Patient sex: M
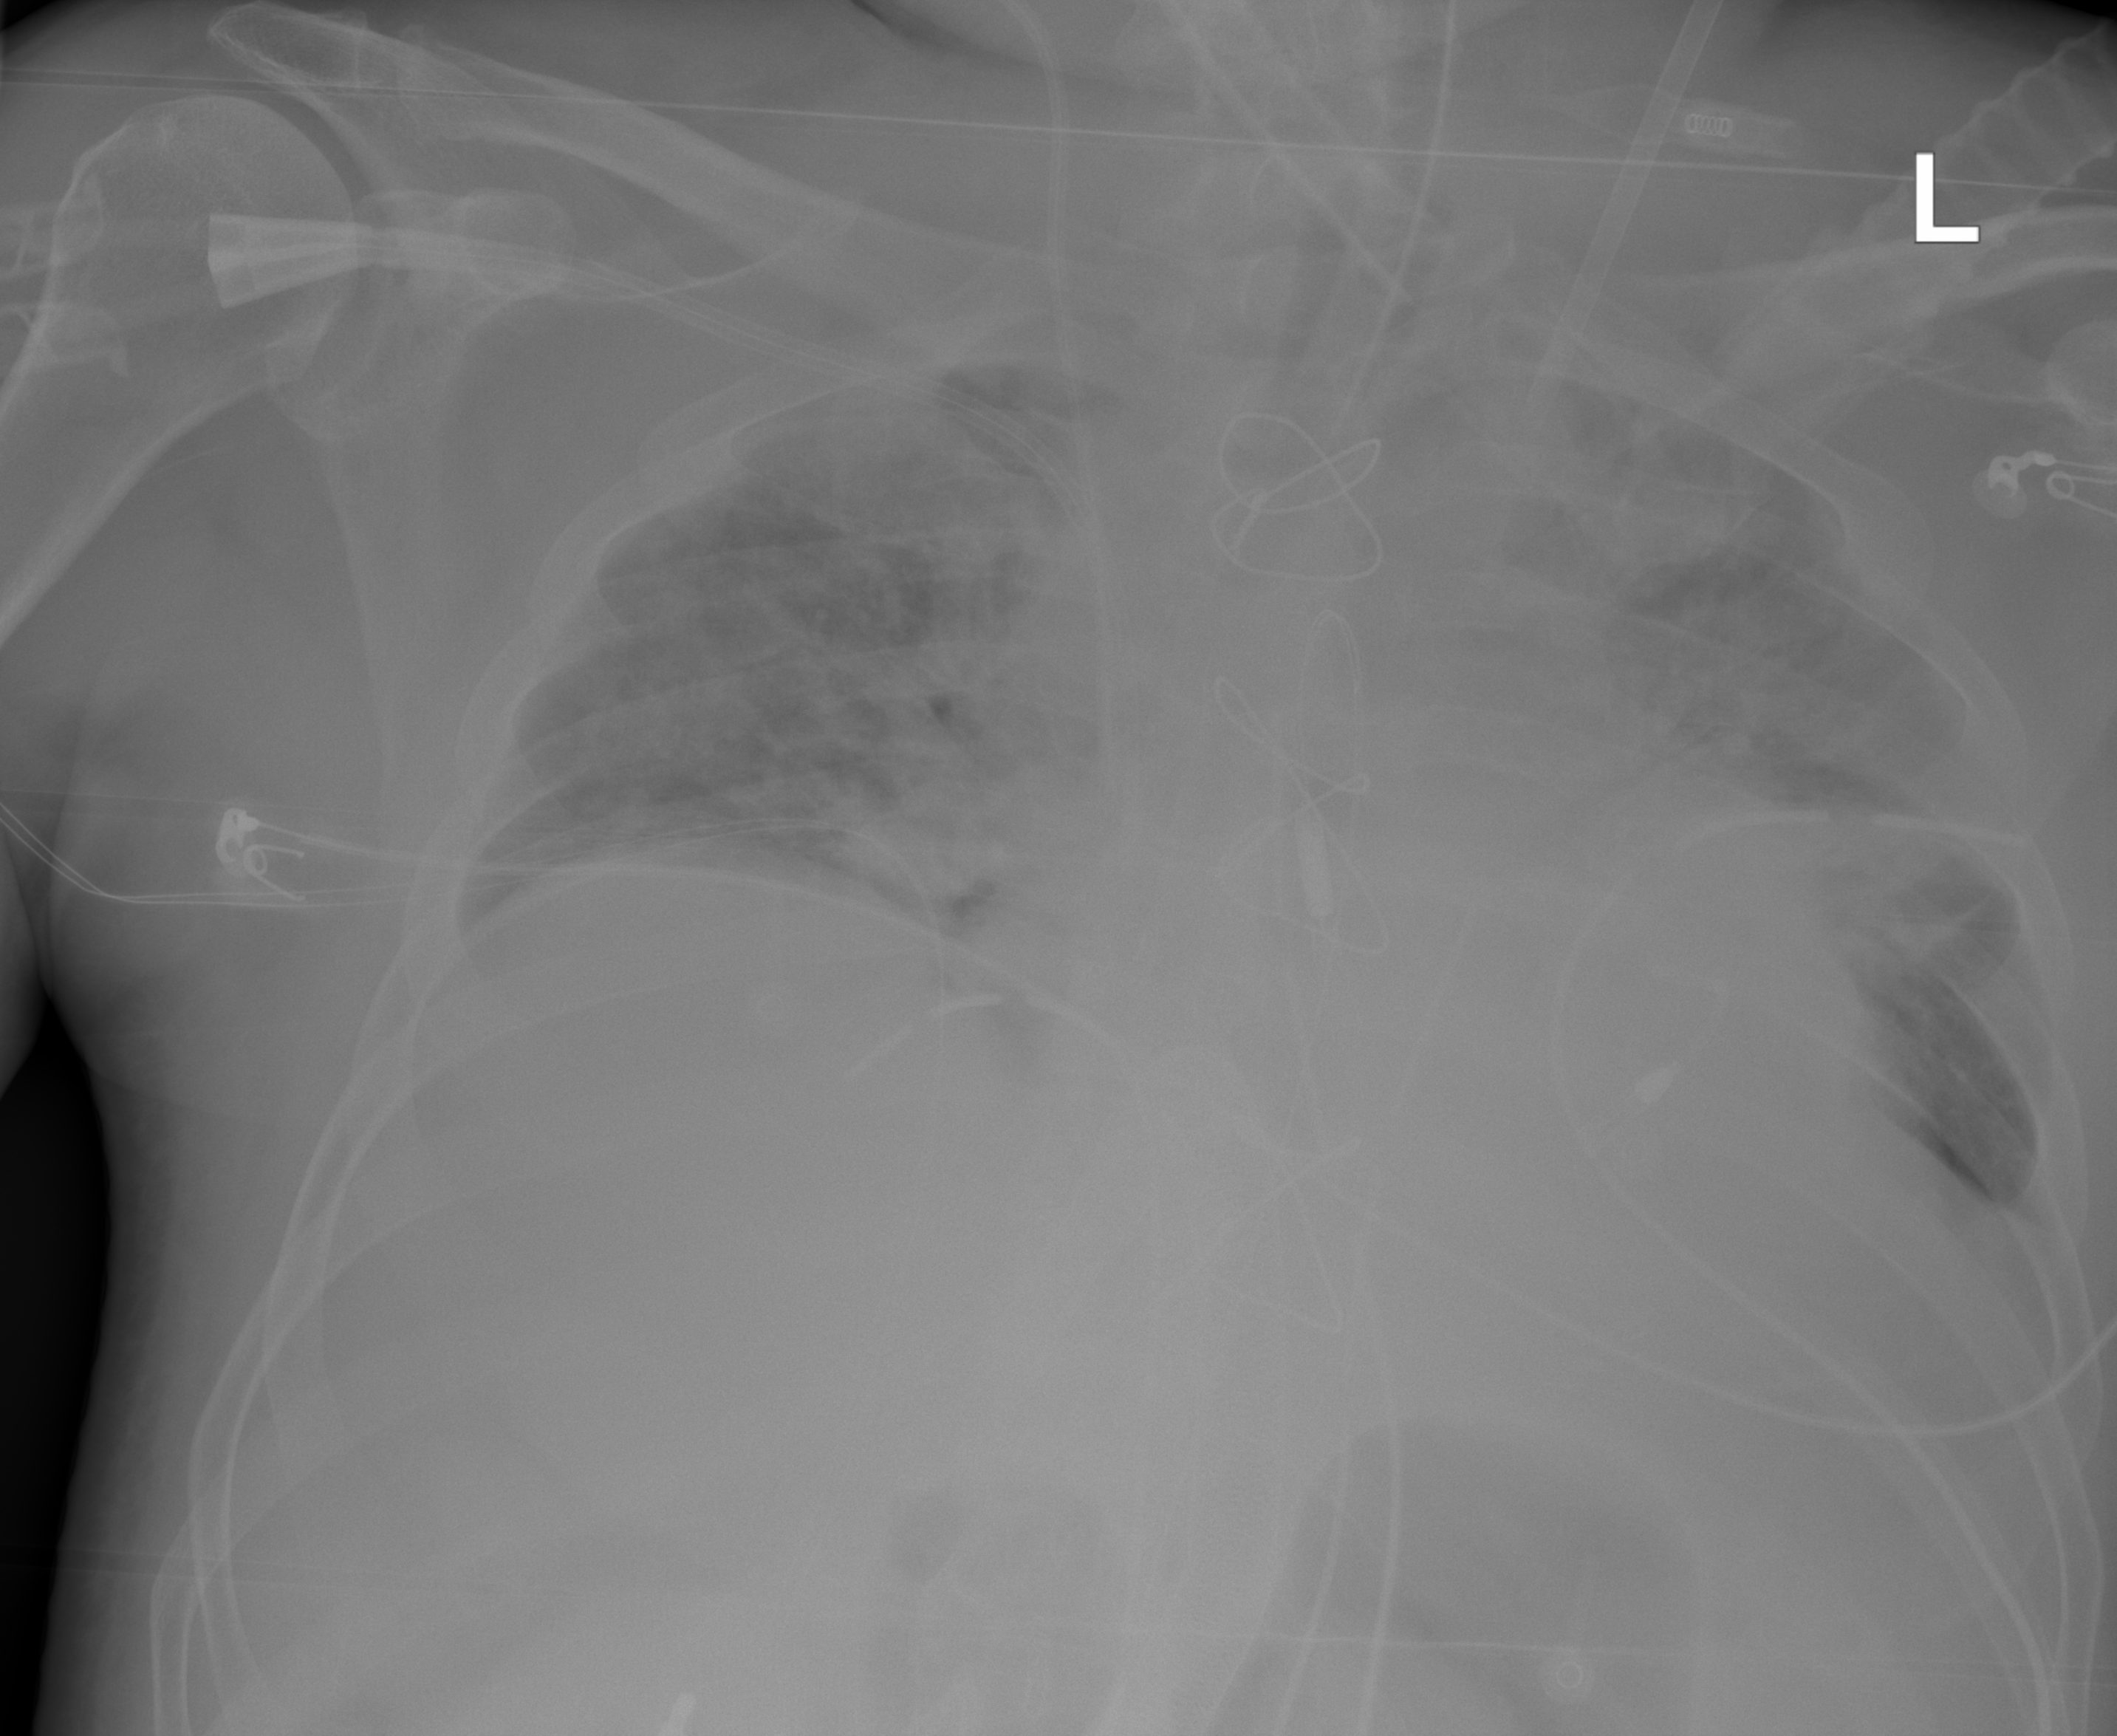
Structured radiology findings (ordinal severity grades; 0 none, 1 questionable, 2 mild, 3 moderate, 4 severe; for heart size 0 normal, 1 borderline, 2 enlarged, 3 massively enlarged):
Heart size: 2
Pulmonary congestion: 2
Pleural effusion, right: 0
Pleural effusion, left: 0
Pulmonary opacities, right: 2
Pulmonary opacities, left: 2
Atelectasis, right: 2
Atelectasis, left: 2